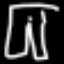
Label: pants